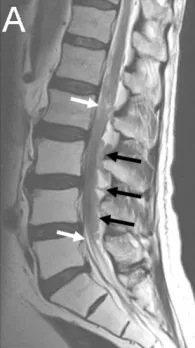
Magnetic resonance imaging (MRI) scan of the lumbar spine eight months after the onset of symptoms. T2-weighted.
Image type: radiology (mri)